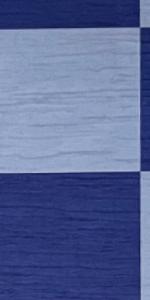
Label: Empty